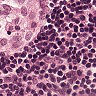
Metastatic tissue present: no